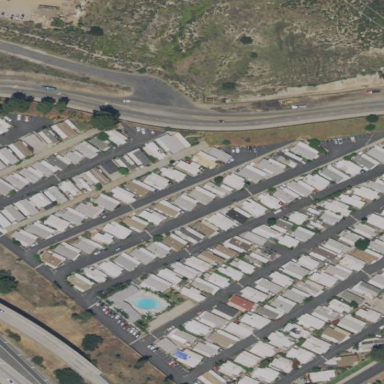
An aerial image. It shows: Residential area designated as trailer park.